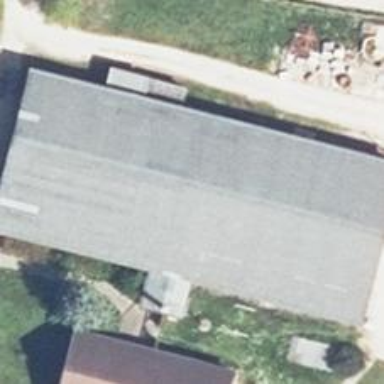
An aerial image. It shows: Garden center shop.